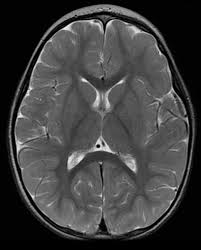
Label: notumor